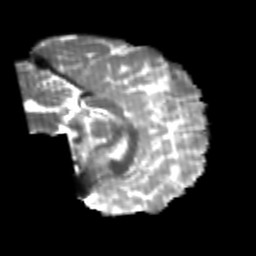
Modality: T2w
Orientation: sagittal
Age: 21
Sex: male
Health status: healthy
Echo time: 0.074 s